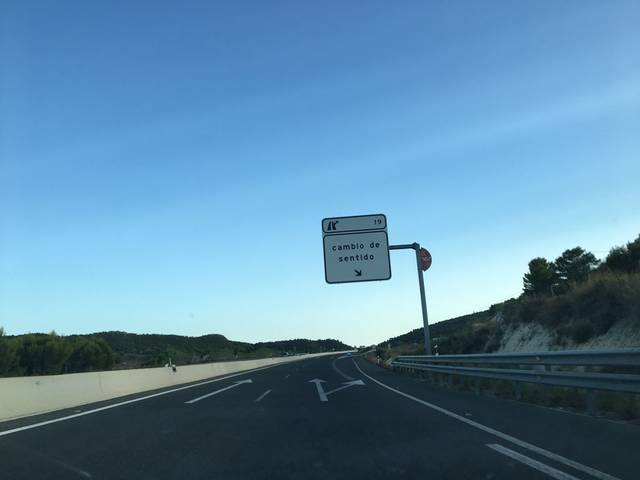
Region: Spain
Coordinates: 37.941, -0.9532